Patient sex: M
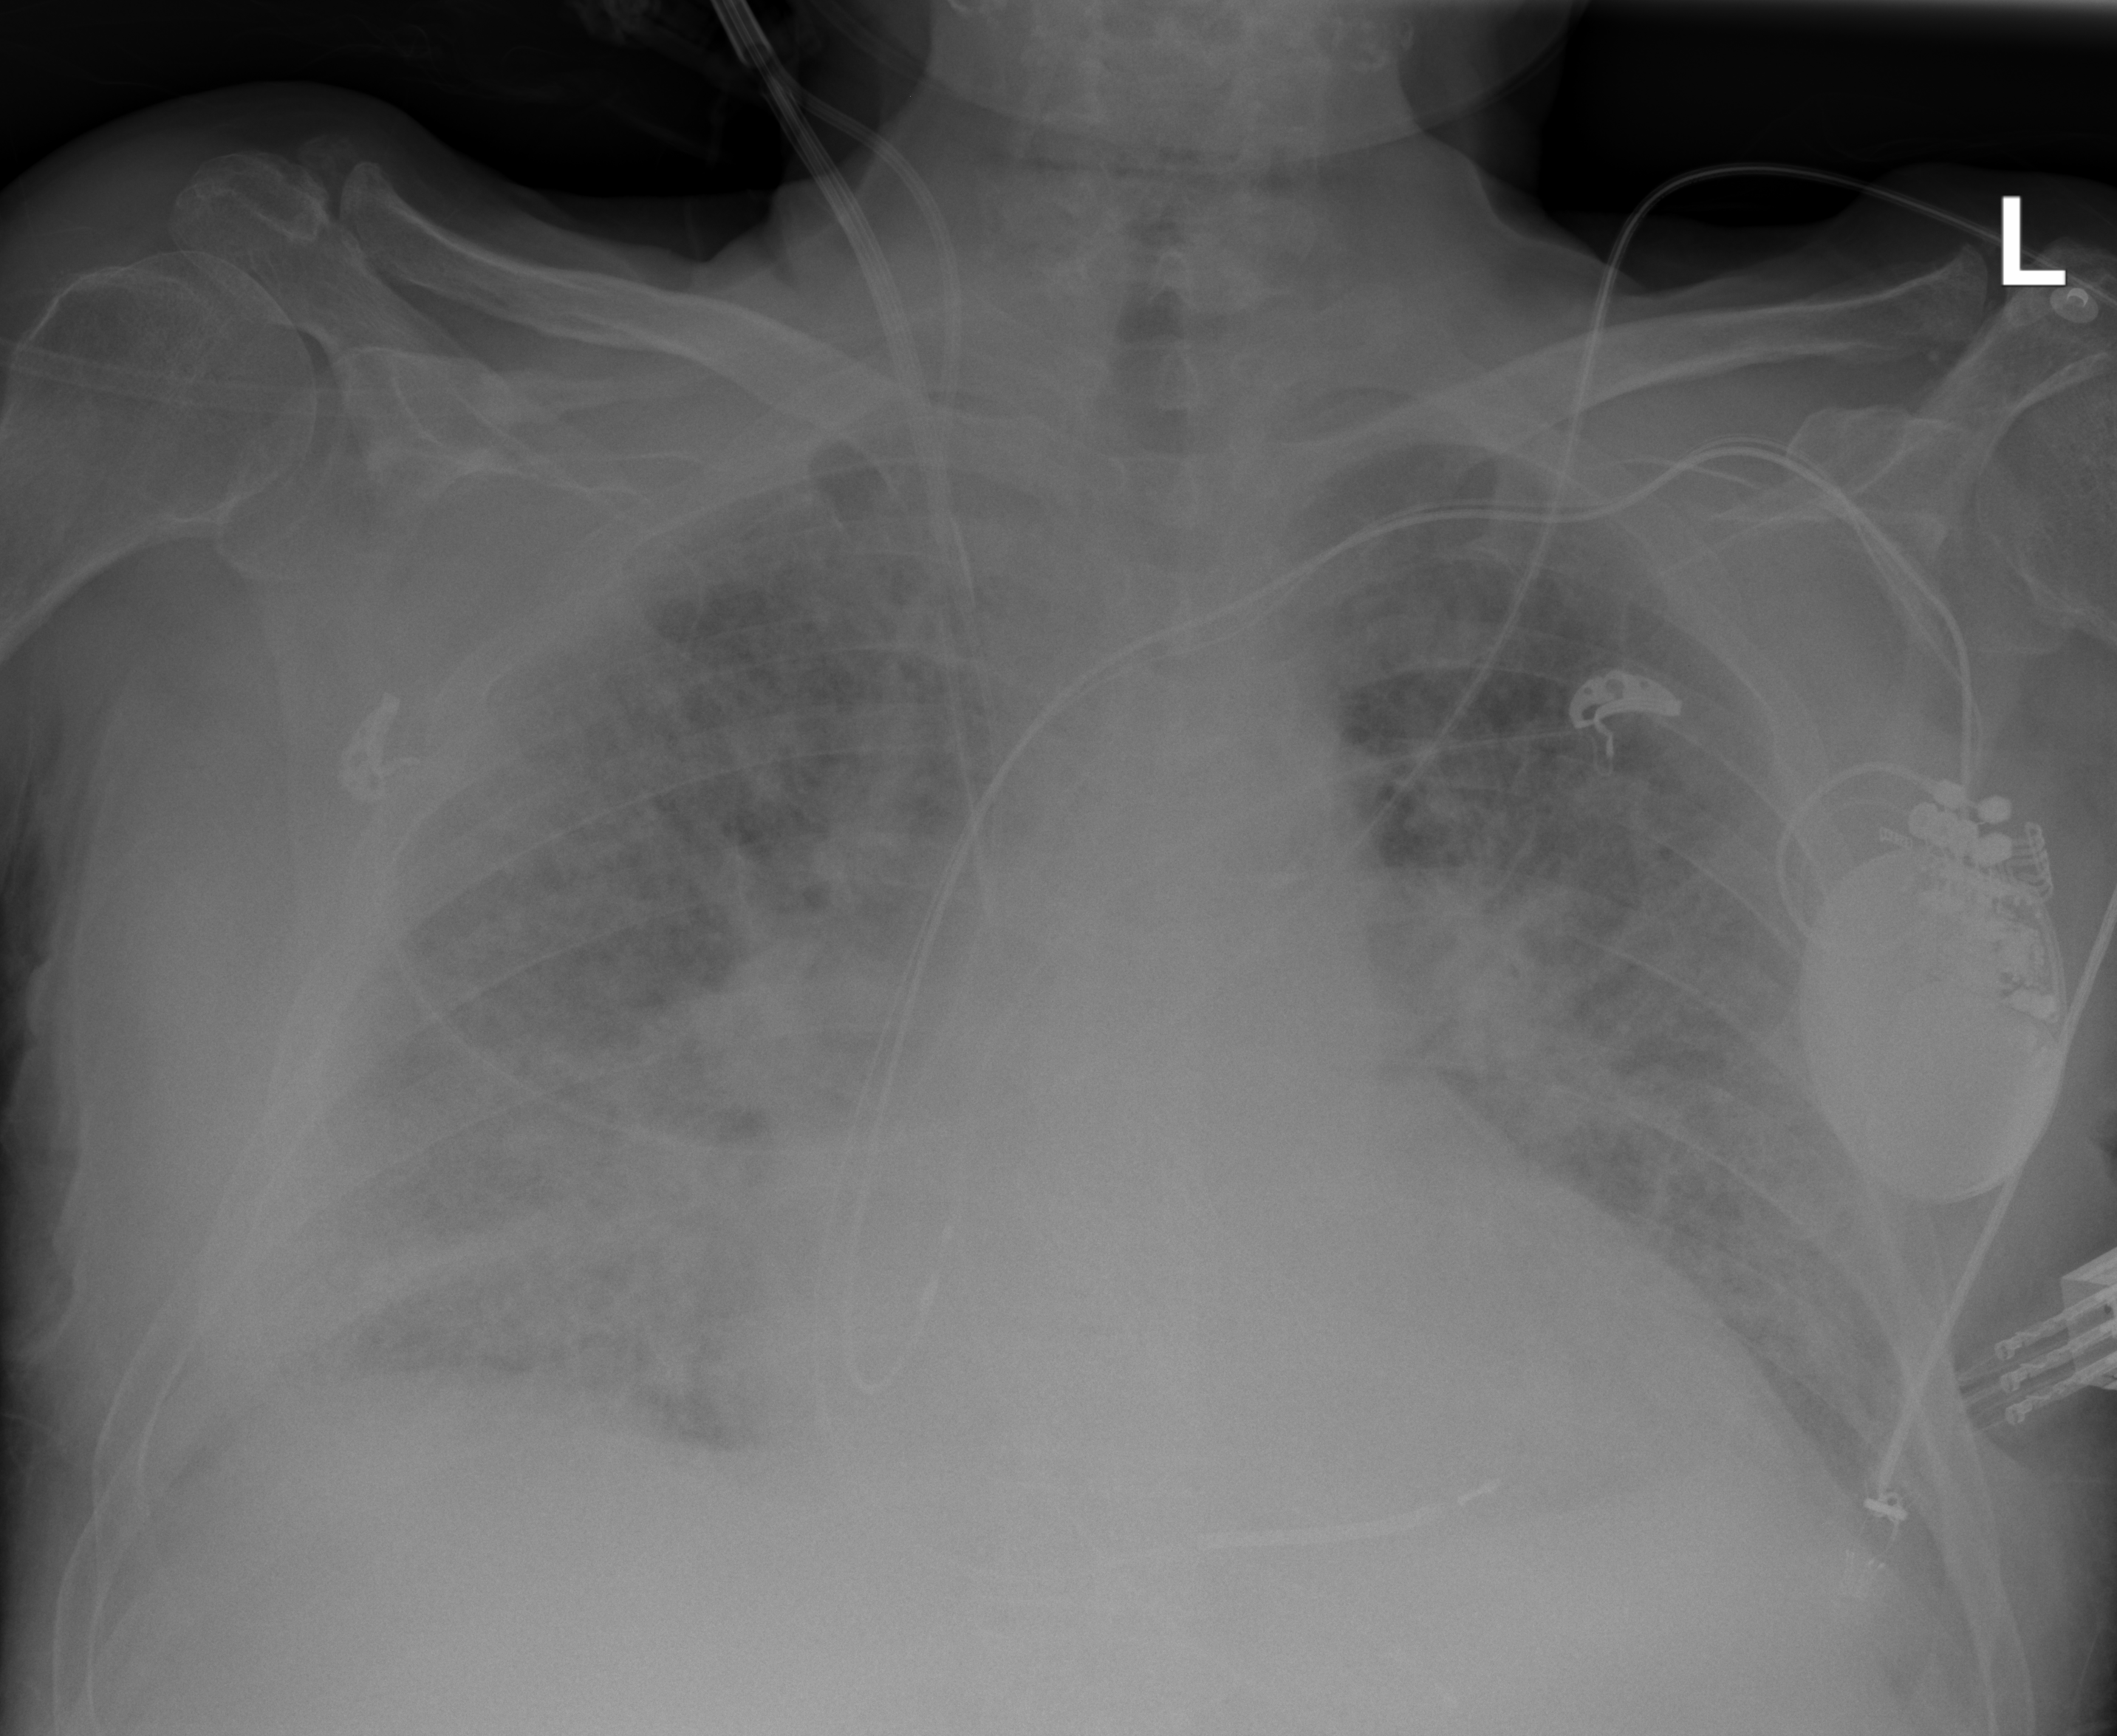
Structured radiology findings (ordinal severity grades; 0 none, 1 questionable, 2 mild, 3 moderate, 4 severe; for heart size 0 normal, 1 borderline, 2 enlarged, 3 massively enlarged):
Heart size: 2
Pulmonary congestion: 4
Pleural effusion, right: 1
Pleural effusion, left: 1
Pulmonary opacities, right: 1
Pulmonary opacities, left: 1
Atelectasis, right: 1
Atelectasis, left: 1